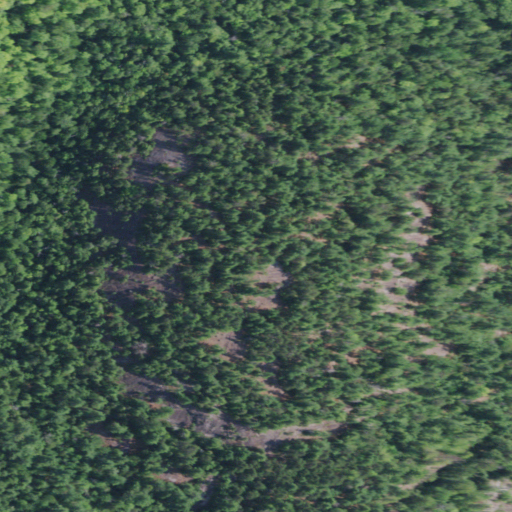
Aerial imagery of mountain in New York named Little Far Mountain containing evergreen forest, mixed forest, and deciduous forest